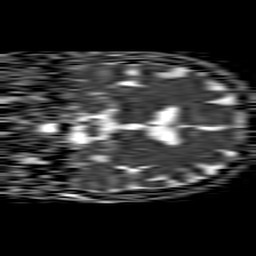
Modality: ADC
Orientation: coronal
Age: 54
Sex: female
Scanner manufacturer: philips
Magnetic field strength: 1.5 T
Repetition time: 4.6 s
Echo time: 0.08631 s